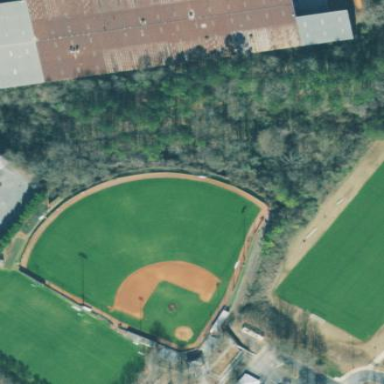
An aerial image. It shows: Baseball pitch for leisure land.